Interaction volume radius: 10 \u00c5
Interaction volume height: 10 \u00c5
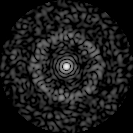
Disorder parameter: 0.8453